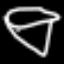
Label: diamond